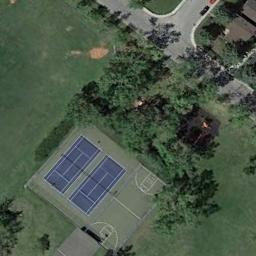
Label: tennis_court